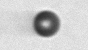
Label: bead